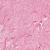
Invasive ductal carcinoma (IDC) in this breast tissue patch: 0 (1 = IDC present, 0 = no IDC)